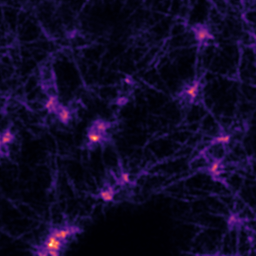
Label: Super-resolution F-actin image